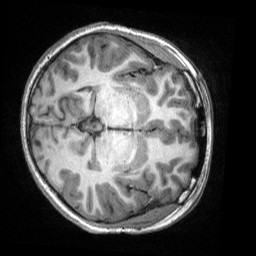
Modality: T1w
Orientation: axial
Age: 12
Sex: male